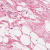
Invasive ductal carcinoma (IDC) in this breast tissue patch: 0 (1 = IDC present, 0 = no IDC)